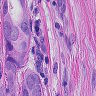
Metastatic tissue present: yes